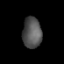
Tissue: prostate
Cell type: Myeloid cells
Senescence score: 0.7389
Nuclear area (px): 570
Mean DAPI intensity: 84.233